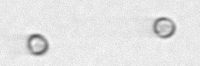
Label: Thalassiosira_sp_aff_mala